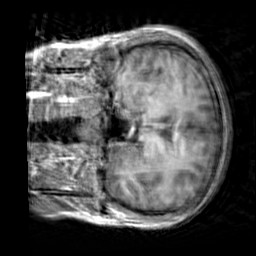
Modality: T1w
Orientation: coronal
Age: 20
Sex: male
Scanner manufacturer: siemens
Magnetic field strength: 3 T
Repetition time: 2.3 s
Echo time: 0.00303 s